Question: What is the value of this measurement?
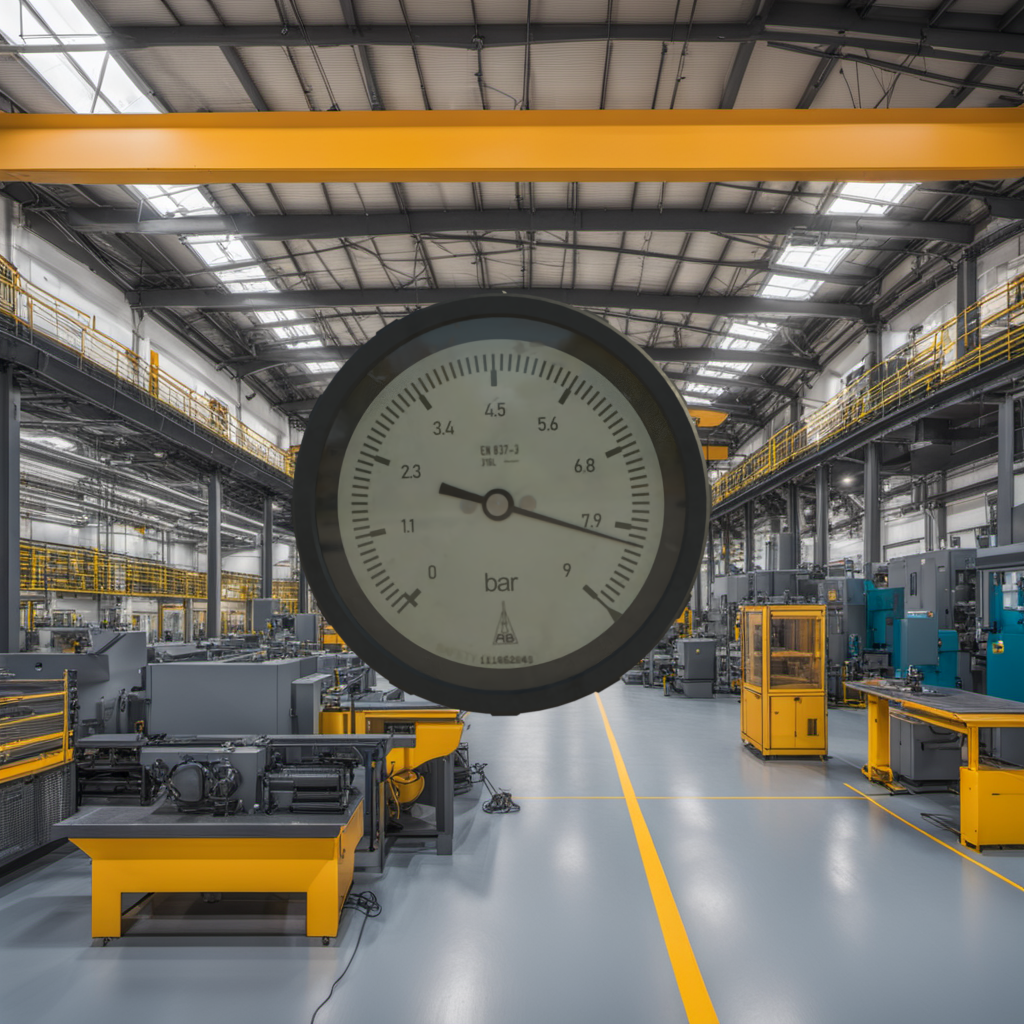
Answer: The result is 8.07
Question: What is the reading range of the measurement in the image?
Answer: The range is from 0 to 9
Question: What is the minimum and maximum reading range of this measurement?
Answer: The minimum value is 0 and the maximum value is 9